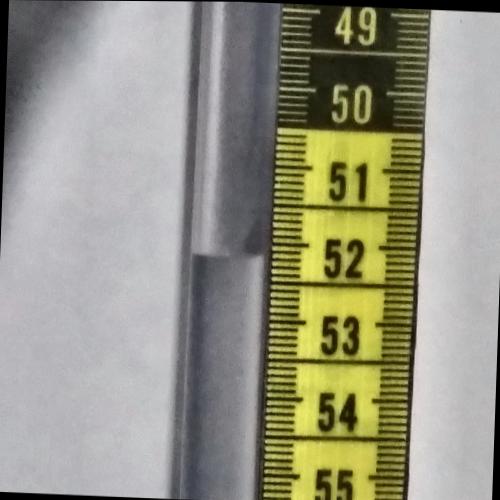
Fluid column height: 52.2 cm